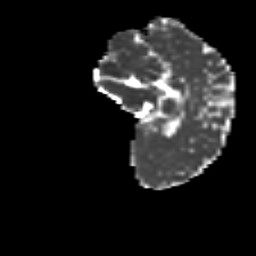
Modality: MD
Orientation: sagittal
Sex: male
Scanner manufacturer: siemens
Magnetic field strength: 3 T
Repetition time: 5 s
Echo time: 0.071 s